Question: Where is the documentation kept for spyder (python IDE) to access?
As I am typing 'plot.savefig(' in the spyder console, I get a pop up for the documentation for savefig(). It's a pretty nice feature, but it disappears as soon as I move the mouse. Where is it pulling this documentation from? I have searched the /doc folder and can't find anything related to matplotlib. I would like to open it in a PDF viewer on another monitor.
'''
import matplotlib.pyplot as plt
plt.savefig()
'''
Here is an image of the documentation for clarification:

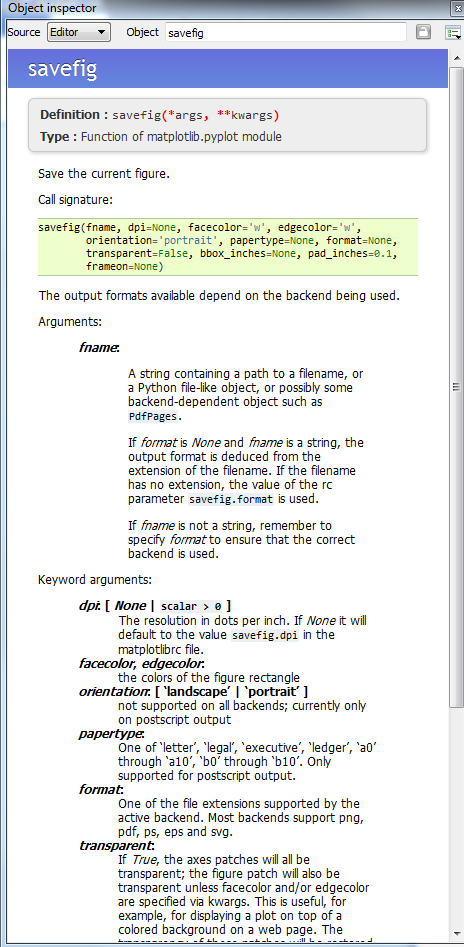
Answer: The documentation that you're seeing comes from the docstrings of the function you typed in. You can get the raw text with 'plt.savefig.__doc__', or get it with a bit of formatting by using the builtin 'help' command from an interactive interpreter: 'help(plt.savefig)'. Spyder applies some additional fancy formatting to the contents of its documentation window.
How detailed the documentation is will vary quite a bit from module to module. In the case of 'matplotlib', it's quite detailed, probably because the maintainers have put the effort in to make it easy to use that package without a lot of programming experience.
As for your question about how you can view those docs outside of Spyder, I'd suggest looking online. I see on the 'matplotlib' homepage they have extensive documentation, including <URL>.